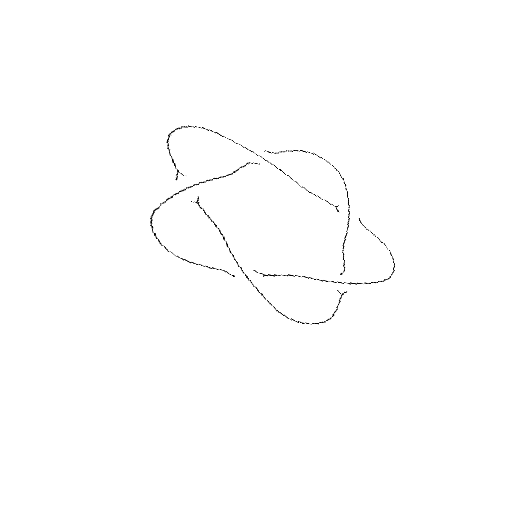
Crossing number: 5